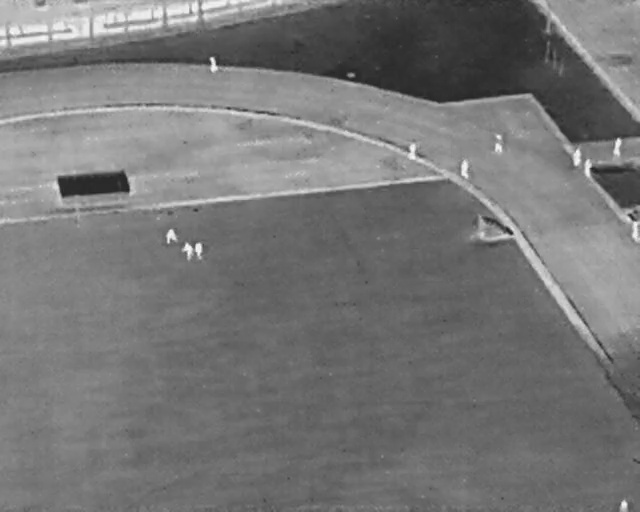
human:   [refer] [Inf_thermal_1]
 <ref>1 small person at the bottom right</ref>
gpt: <box>[[96, 97, 98, 99, 2]]</box>

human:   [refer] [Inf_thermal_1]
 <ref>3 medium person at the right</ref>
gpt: <box>[[88, 29, 91, 31, 2], [71, 32, 74, 33, 2], [97, 44, 101, 46, 2]]</box>